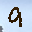
Label: 9